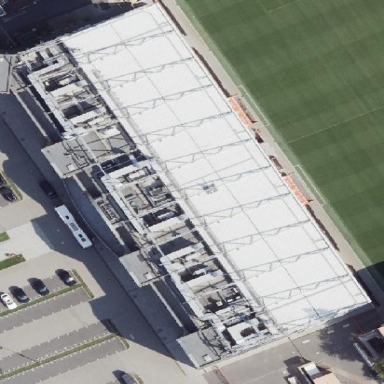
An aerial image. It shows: Grandstand building.